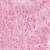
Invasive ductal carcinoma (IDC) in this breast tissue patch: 0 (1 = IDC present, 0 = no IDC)